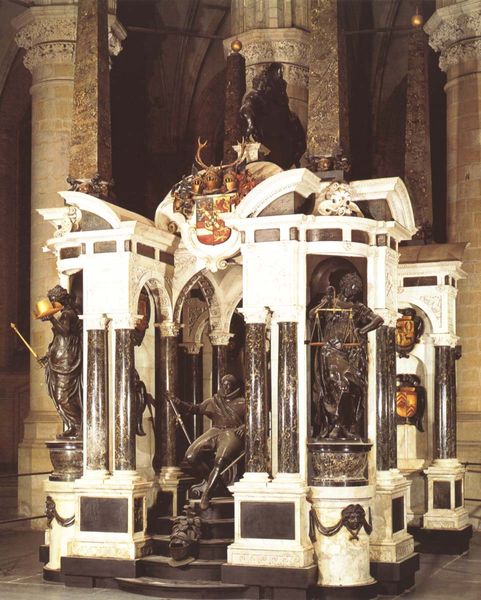
Titel: Grabmal Wilhelms I. (Wilhelm der Schweiger)
Künstler: Hendrick de Keyser
Standort: Delft, Neue Kirche (EU - NL)
Schlagwörter: dunkel, mann, schatten, weiß, frauen, sitzen, braun, frau, marmor, schwarz, symbol, säulen, vordergrund, innenraum, kirche, figur, gold, krone, engel, stab, figuren, treppe, könig, thron, stufen, plastik, foto, waage, dom, schwert, helm, herrscher, allegorie, ritter, altar, wappen, helme, skulpturen, statuen, grab, baldachin, heiliger, geweih, allegorien, szepter, grabmal, mamor, justizia, fold, newton, e, sacra, scra, issac